Question: I'm currently trying to build a simple Contacs Card myself. I just want a Profile picture on the top left, about a quarter to a third of the width, and the Name + description on the right side.
No matter what i try, it always looks very similar to the screenshot below.
this is my Layout:
'''
<?xml version="1.0" encoding="utf-8"?>
<ScrollView xmlns:android="http://schemas.android.com/apk/res/android"
android:orientation="vertical"
android:layout_width="match_parent"
android:layout_height="match_parent"
android:padding="@dimen/activity_standard_padding"
android:clipToPadding="false"
android:scrollbarStyle="outsideOverlay"
style="@style/AppBaseThemeCardBG">
<LinearLayout xmlns:android="http://schemas.android.com/apk/res/android"
xmlns:app="http://schemas.android.com/apk/res-auto"
android:orientation="horizontal"
android:layout_width="match_parent"
android:layout_height="wrap_content"
style="@style/nowCardStyle">
<LinearLayout
android:layout_width="0dp"
android:layout_height="wrap_content"
android:layout_weight="1"
android:orientation="vertical"
android:gravity="top"
android:paddingRight="@dimen/activity_horizontal_margin">
<ImageView
android:id="@+id/schuckCard"
android:scaleType="fitCenter"
android:layout_gravity="top"
android:layout_width="match_parent"
android:layout_height="wrap_content" />
</LinearLayout>
<LinearLayout
android:layout_width="0dp"
android:layout_height="wrap_content"
android:layout_weight="3"
android:orientation="vertical">
<com.mikebdev.douala.widget.RobotoTextView
android:id="@+id/schuckHeader"
android:layout_width="wrap_content"
android:layout_height="wrap_content"
app:typeface="roboto_condensed_light"
android:text="JESCO SCHUCK"
android:textSize="@dimen/textSizeVeryLarge" />
<com.mikebdev.douala.widget.RobotoTextView
android:id="@+id/body1"
android:layout_width="wrap_content"
android:layout_height="wrap_content"
app:typeface="roboto_condensed_light"
android:text="Description" />
</LinearLayout>
</LinearLayout>
</ScrollView>
'''
This is how it looks like:

I'd like the image to be approximately as wide as the description in the action bar. Obviously i brutally failed here
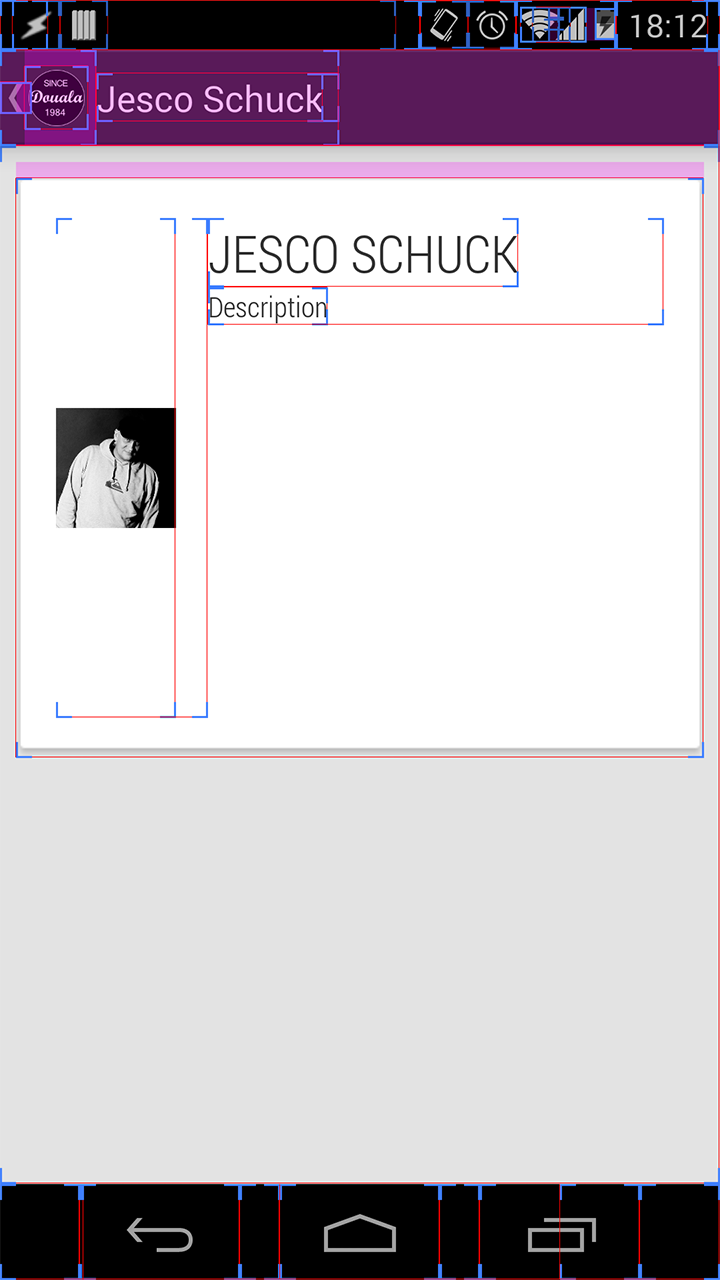
Answer: Got my stupid Problem fixed:
In the 'ImageView' I have declared 'android:scaleType="fitCenter"' which apparently also centers the 'ImageView' in my Layout.
When changing the scaleType to 'fitStart' I get the result I wanted.